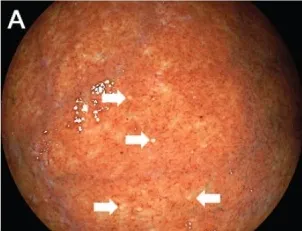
Endoscopic images of Case 2. Multiple white spots are identified in the gastric fornix. Arrows).
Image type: endoscopy (gi_endoscopy)